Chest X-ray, AP view. Patient: 64 years old, sex M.
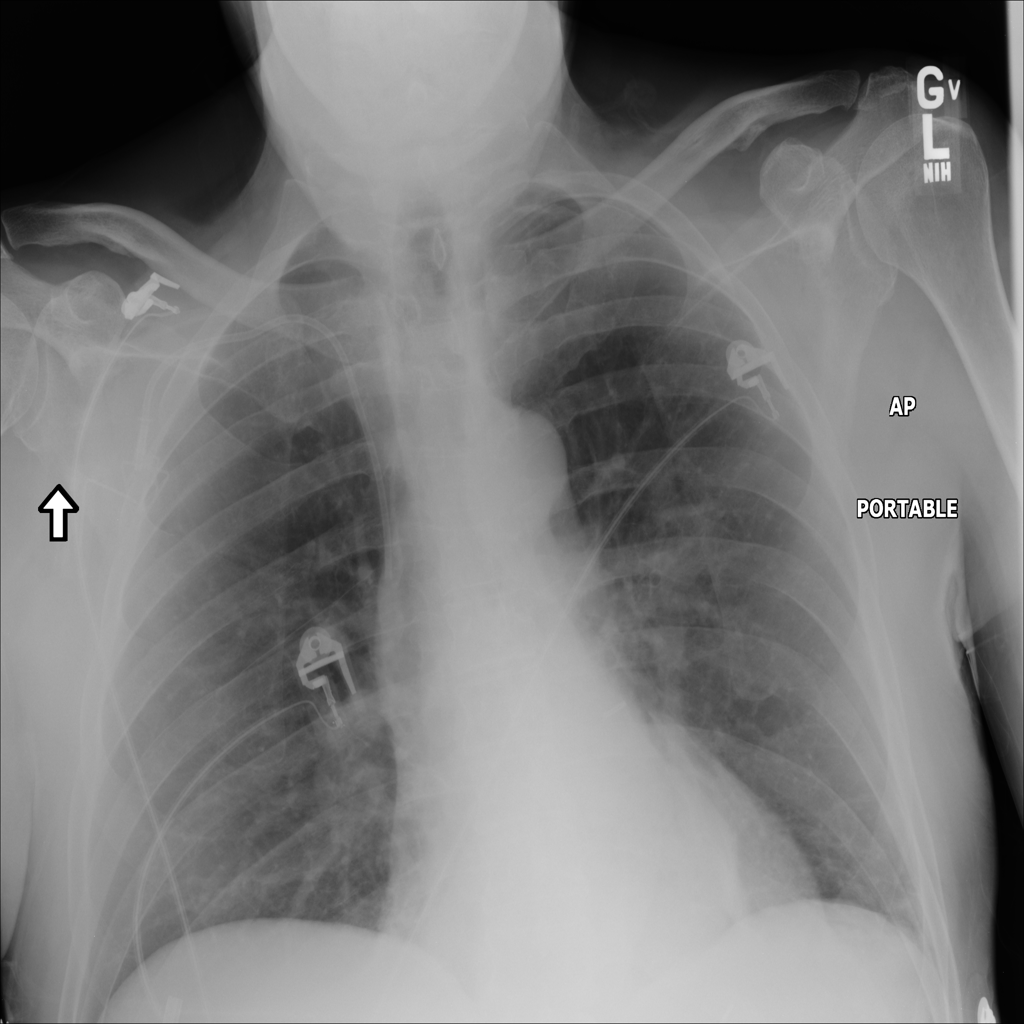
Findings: Pneumothorax